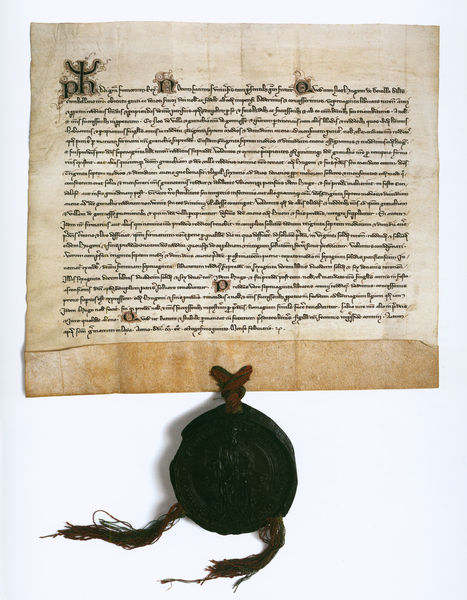
Titel: Phillippe IV tauscht sich mit seinem Kammerherrn aus.
Institution: Paris, Archives nationales
Schlagwörter: ocker, braun, schwarz, beige, alt, band, samt, sack, schrift, papier, schwer, vergilbt, gefaltet, faden, kordel, quaste, foto, seite, text, pergament, wachs, initialien, brief, schreiben, leder, mittelalter, fäden, siegel, urkunde, letter, handschrift, quasten, dokument, kapitälchen, initial, manuskript, geschrieben, üergament